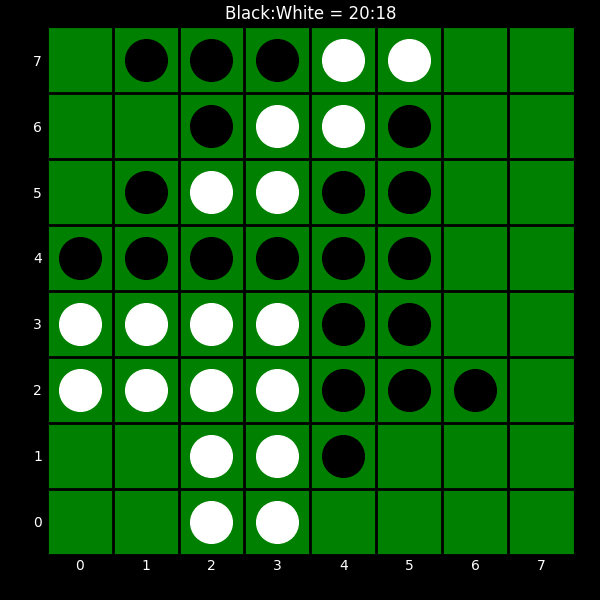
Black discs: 20
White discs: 18